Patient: sex M, age 46
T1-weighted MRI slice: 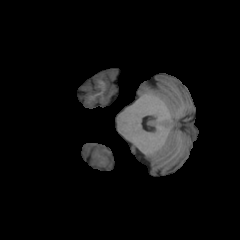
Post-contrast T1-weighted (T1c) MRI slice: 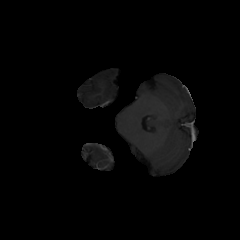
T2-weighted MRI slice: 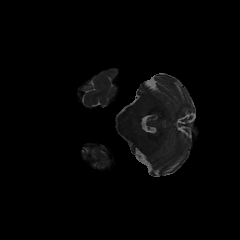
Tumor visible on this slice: no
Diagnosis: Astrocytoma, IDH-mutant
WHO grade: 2